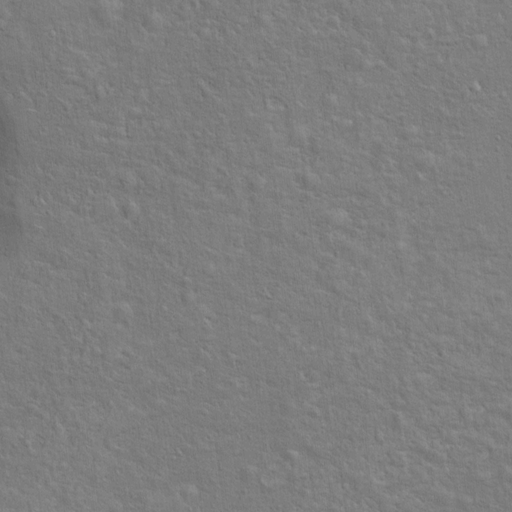
Objects detected: cone